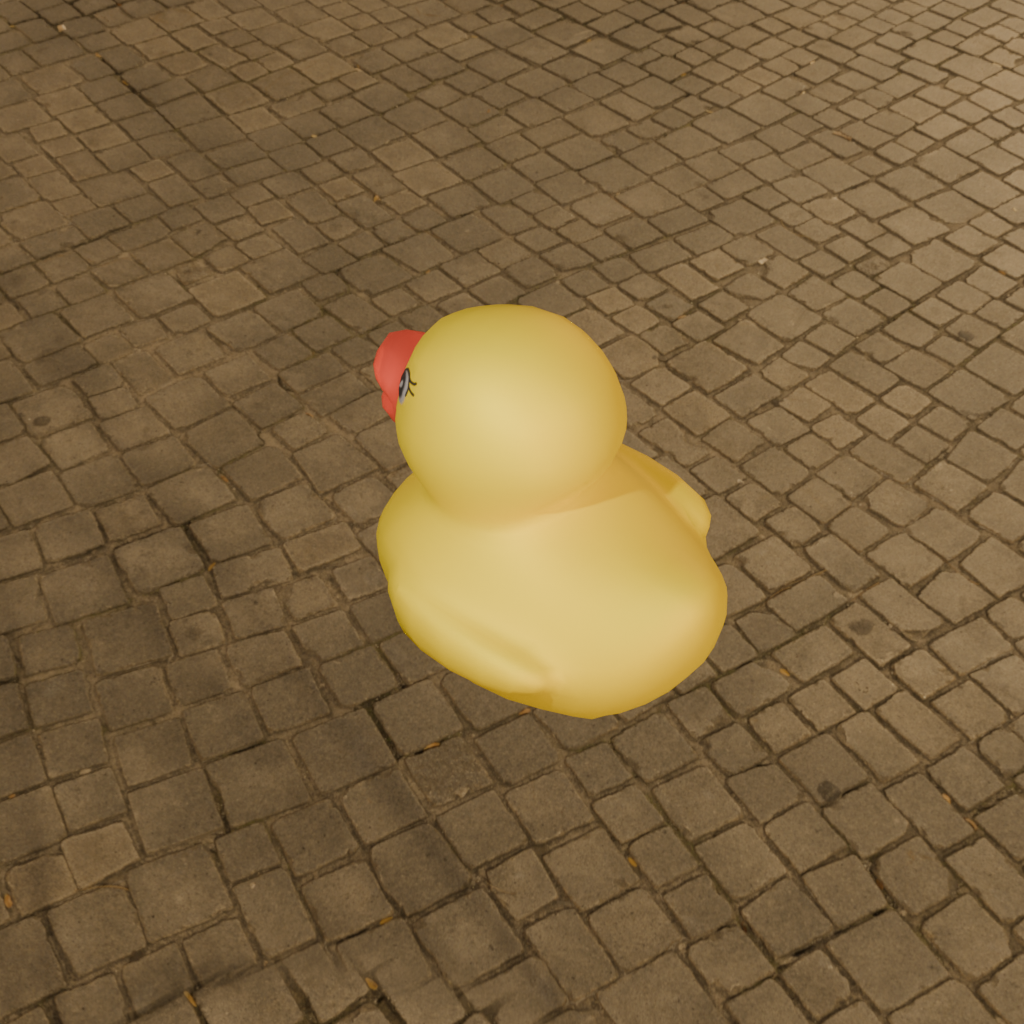
an image of a yellow rubber duck seen from <back_left> in a city square with illuminated trees at night.